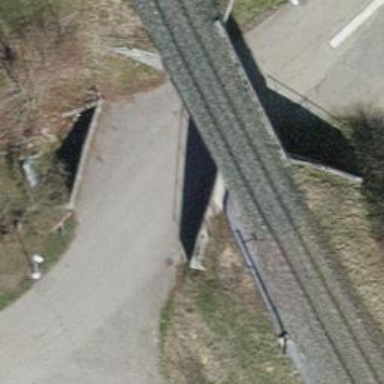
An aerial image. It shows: Railway bridge with electrified tracks and single rail.